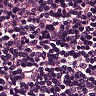
Metastatic tissue present: no